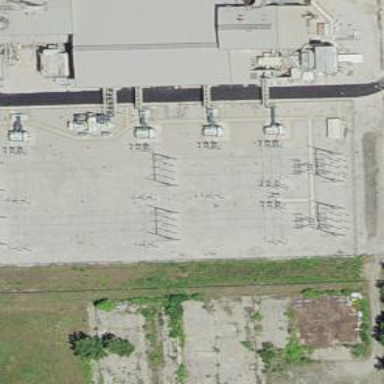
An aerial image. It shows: Switch used for power control.